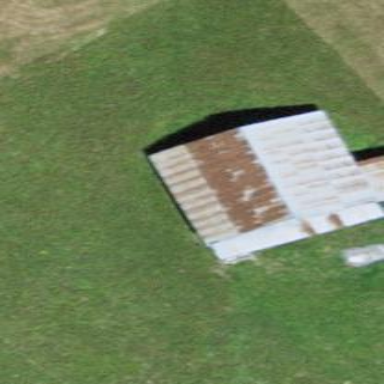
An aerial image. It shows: Barn.